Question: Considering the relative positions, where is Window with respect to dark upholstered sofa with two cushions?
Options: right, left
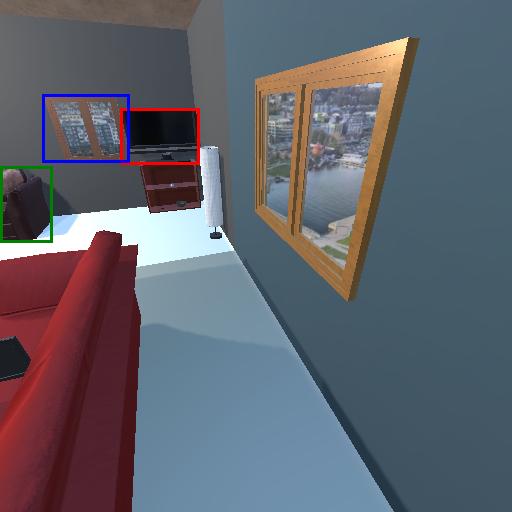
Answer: right